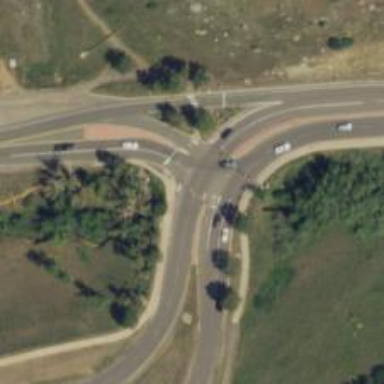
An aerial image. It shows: Crossing road.